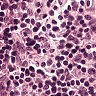
Metastatic tissue present: no